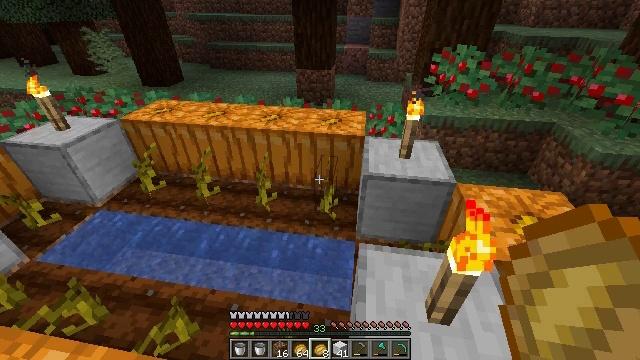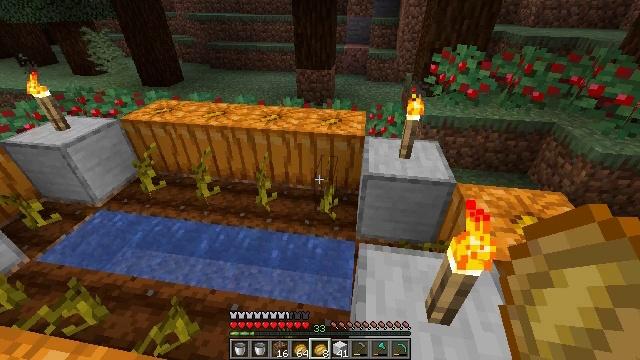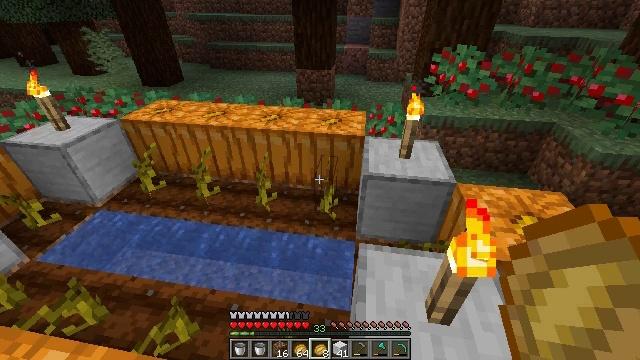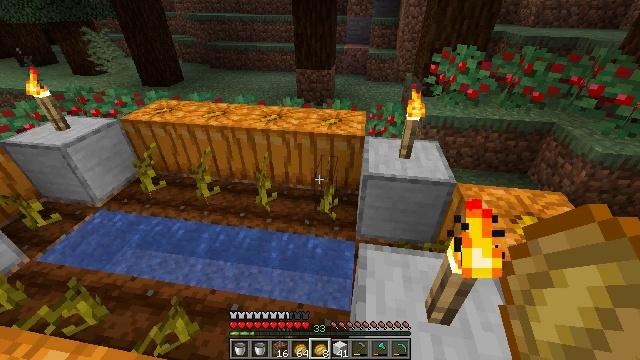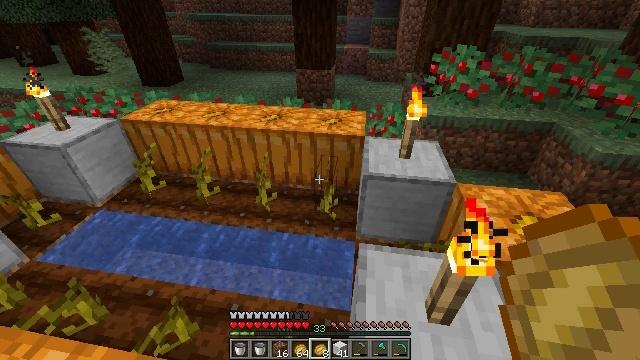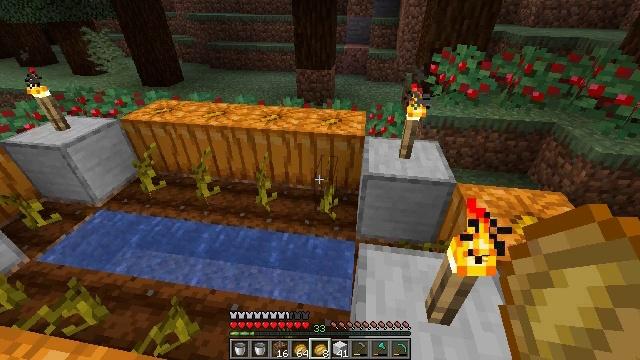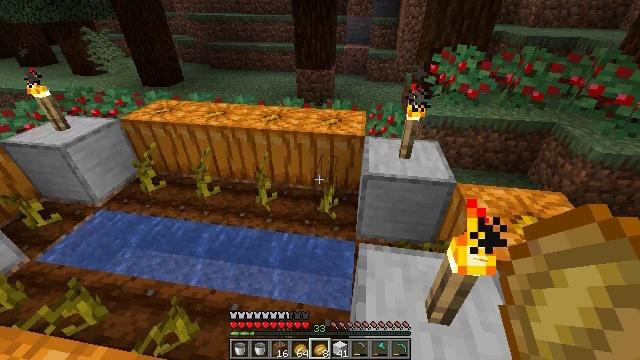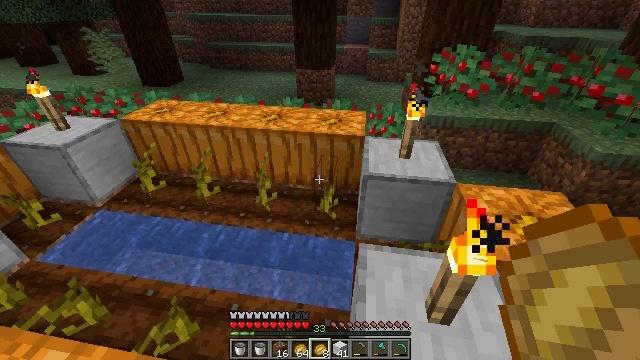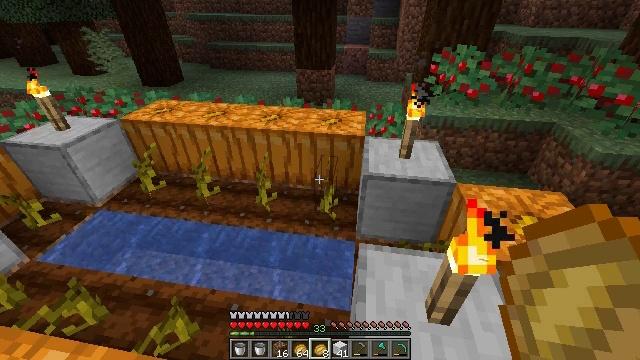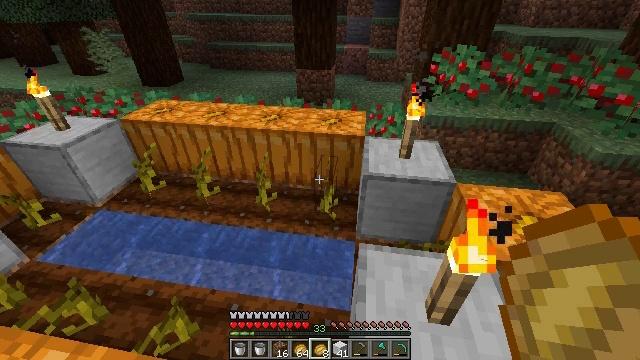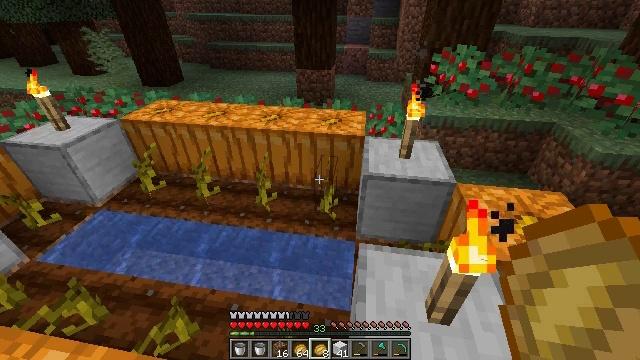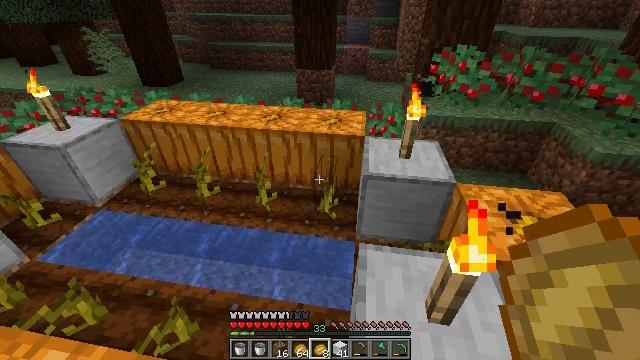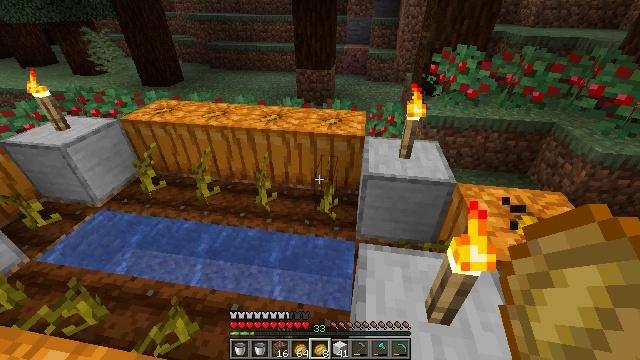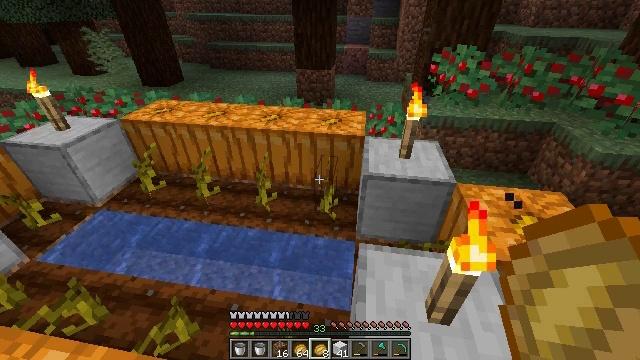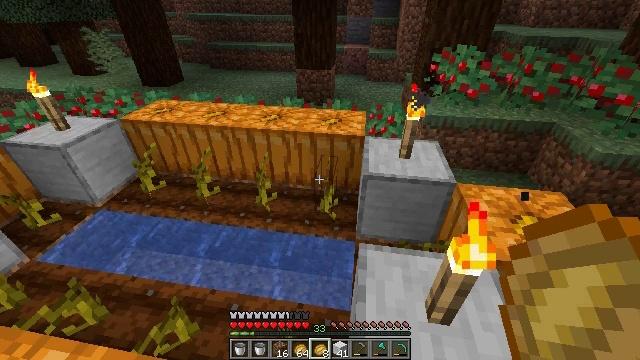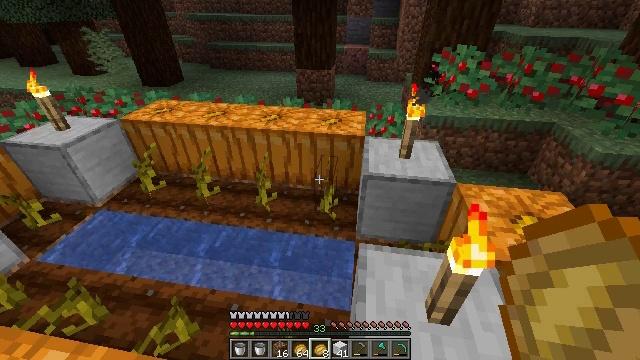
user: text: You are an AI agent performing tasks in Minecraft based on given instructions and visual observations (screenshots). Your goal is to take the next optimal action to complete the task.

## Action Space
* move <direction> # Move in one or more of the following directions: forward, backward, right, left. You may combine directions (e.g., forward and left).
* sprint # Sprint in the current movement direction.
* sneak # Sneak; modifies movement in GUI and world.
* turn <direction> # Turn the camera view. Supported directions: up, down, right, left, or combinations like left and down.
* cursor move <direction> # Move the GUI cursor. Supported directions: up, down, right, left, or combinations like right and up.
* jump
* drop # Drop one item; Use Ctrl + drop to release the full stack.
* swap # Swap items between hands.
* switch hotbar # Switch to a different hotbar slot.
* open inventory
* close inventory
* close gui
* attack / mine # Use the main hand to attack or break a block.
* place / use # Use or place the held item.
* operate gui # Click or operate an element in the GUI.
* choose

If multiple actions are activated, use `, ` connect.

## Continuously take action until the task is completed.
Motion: motion action
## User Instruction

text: Attack the attached pumpkin stem to collect it.
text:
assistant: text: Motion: no_op
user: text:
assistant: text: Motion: no_op
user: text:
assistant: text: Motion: no_op
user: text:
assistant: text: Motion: no_op
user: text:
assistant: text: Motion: no_op
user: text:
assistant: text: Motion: no_op
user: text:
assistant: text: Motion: no_op
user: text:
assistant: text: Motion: no_op
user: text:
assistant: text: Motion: no_op
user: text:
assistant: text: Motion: no_op
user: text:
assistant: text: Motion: no_op
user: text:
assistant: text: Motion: no_op
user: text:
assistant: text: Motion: no_op
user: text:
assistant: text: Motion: no_op
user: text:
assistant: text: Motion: no_op
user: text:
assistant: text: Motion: no_op
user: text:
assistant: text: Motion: no_op
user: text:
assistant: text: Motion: no_op
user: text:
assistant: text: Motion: no_op
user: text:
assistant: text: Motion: no_op
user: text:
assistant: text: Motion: no_op
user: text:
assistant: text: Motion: no_op
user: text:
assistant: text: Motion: no_op
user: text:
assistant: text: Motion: no_op
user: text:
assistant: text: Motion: no_op
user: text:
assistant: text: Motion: no_op
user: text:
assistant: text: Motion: no_op
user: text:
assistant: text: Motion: no_op
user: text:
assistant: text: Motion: no_op
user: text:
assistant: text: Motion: no_op